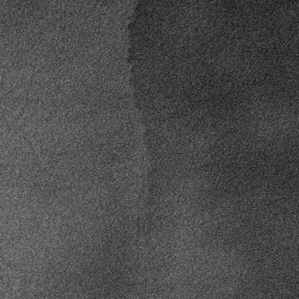
Label: frost